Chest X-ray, AP view. Patient: 55 years old, sex F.
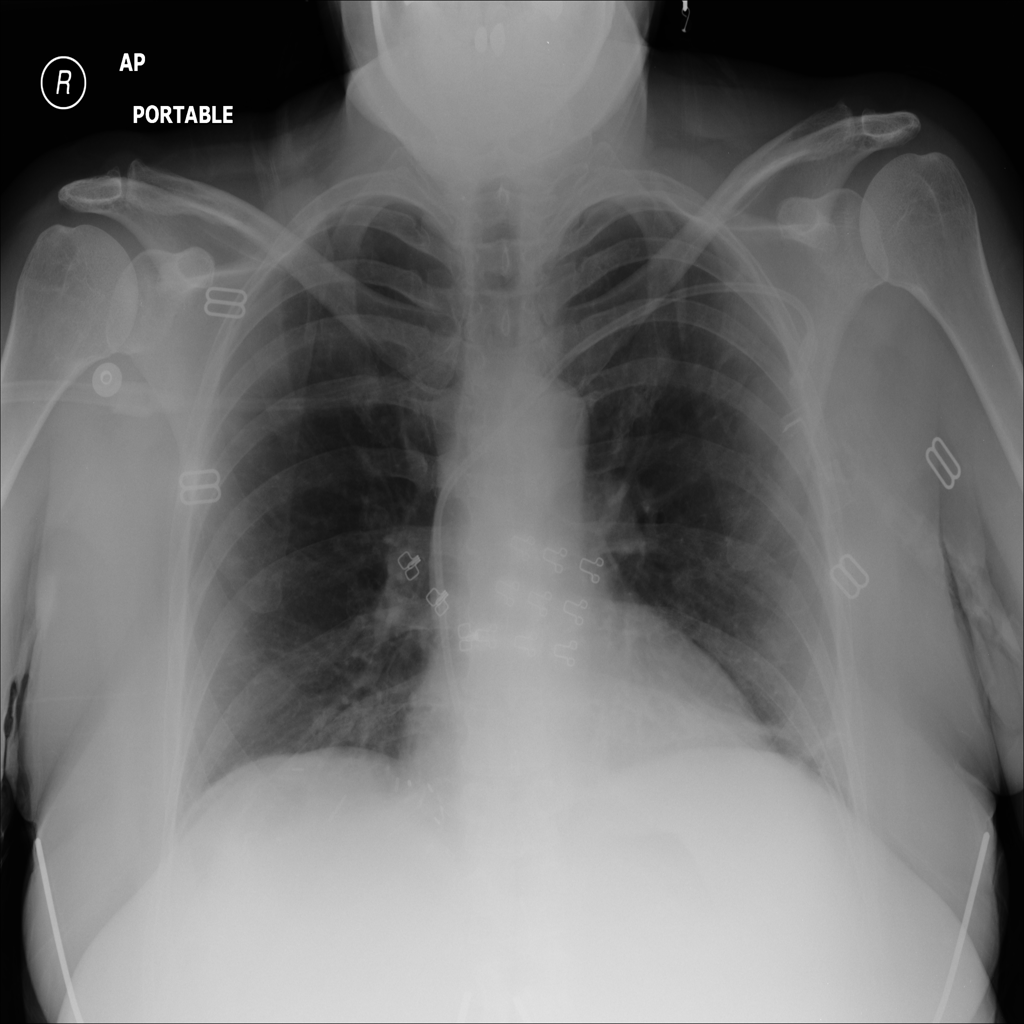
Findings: Atelectasis